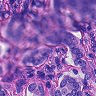
Metastatic tissue present: yes